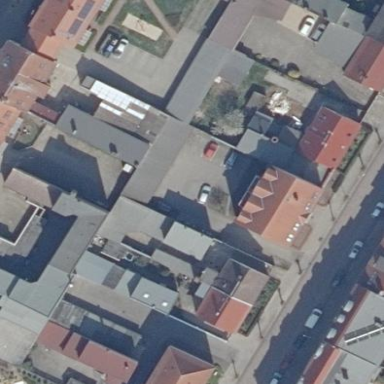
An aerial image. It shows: Group of garages.